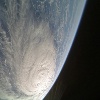
Label: cloud